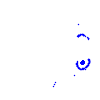
Particle: pion